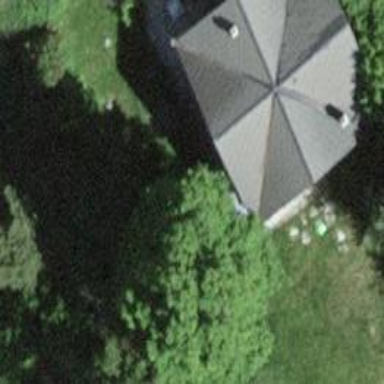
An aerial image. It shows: Simple house.